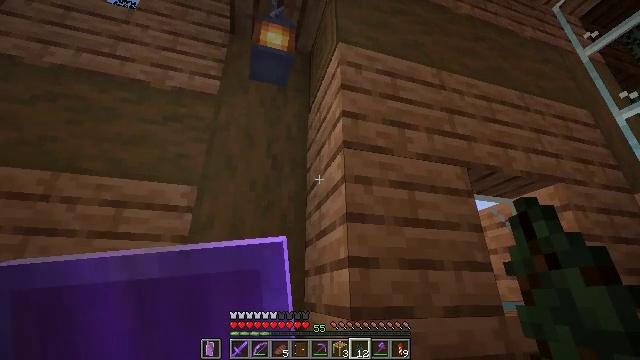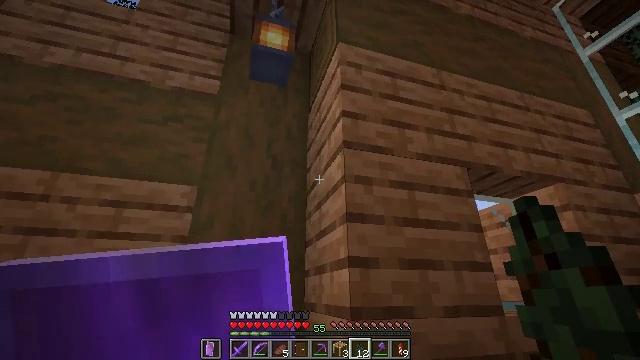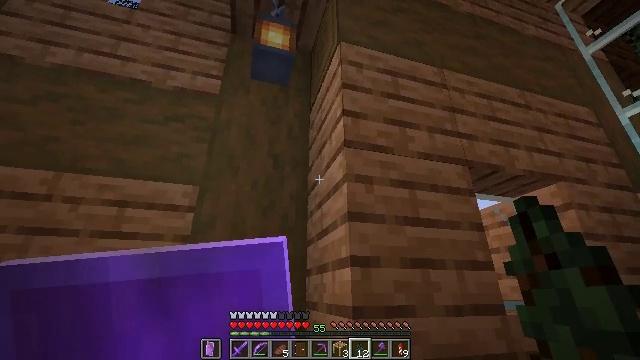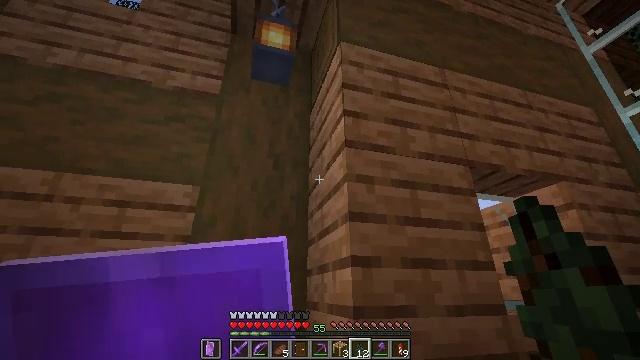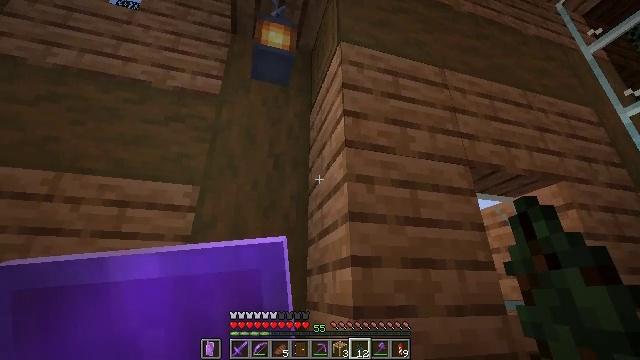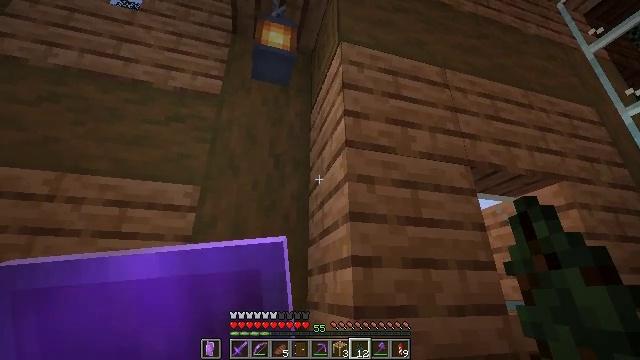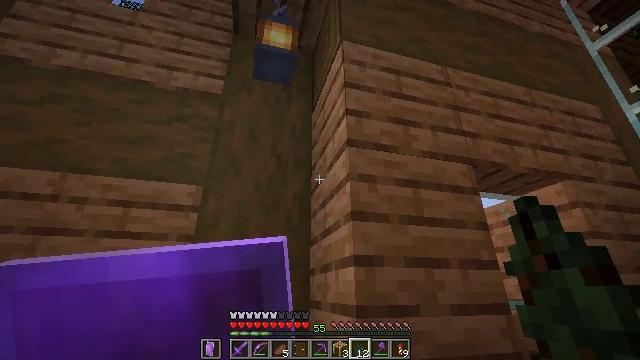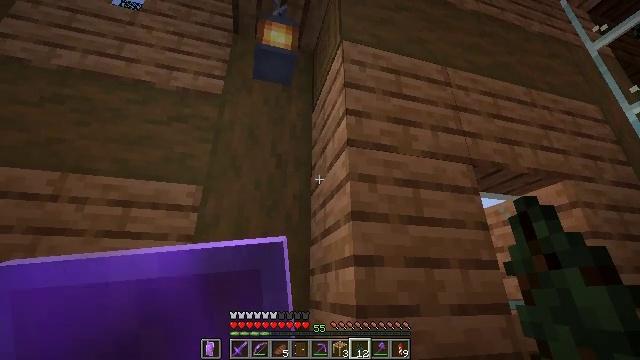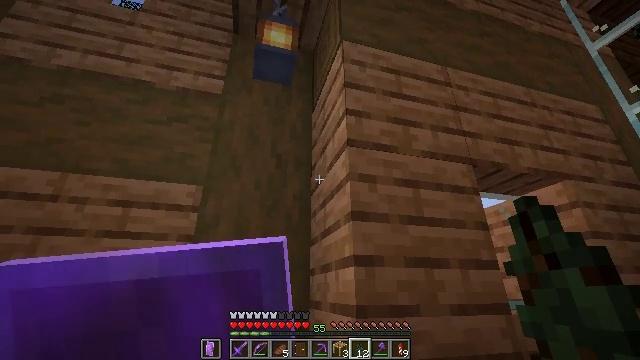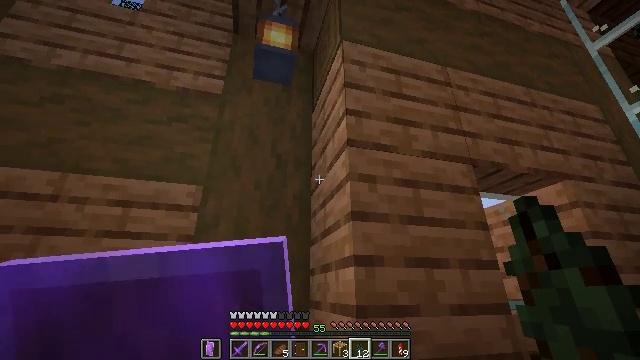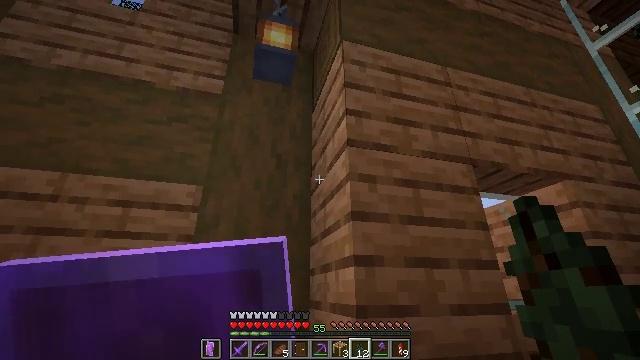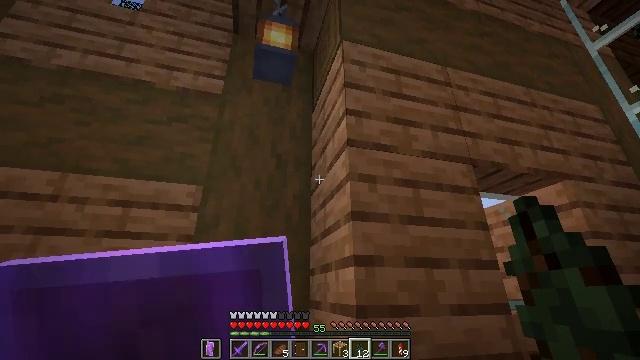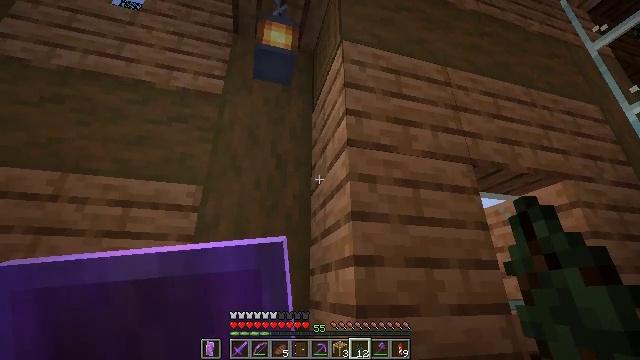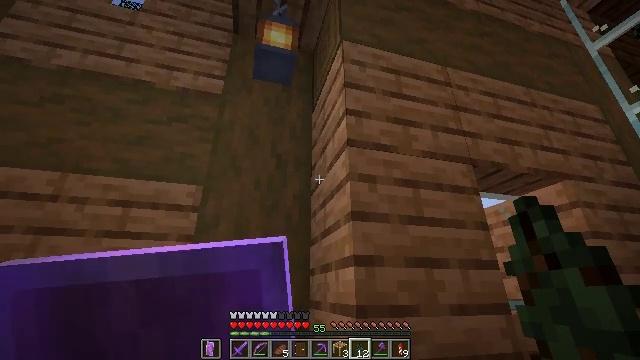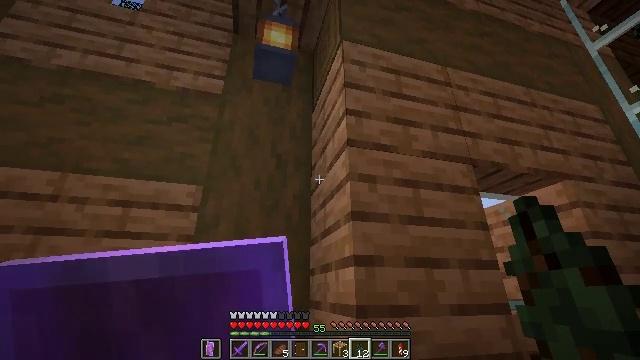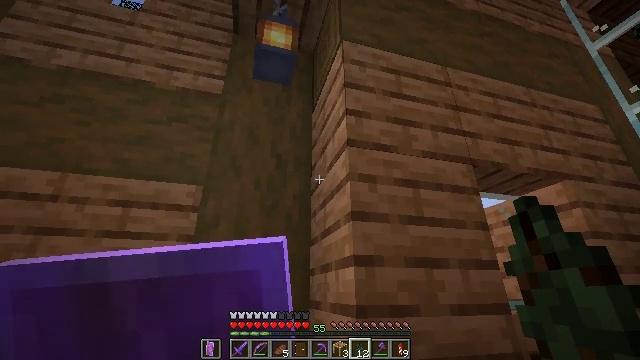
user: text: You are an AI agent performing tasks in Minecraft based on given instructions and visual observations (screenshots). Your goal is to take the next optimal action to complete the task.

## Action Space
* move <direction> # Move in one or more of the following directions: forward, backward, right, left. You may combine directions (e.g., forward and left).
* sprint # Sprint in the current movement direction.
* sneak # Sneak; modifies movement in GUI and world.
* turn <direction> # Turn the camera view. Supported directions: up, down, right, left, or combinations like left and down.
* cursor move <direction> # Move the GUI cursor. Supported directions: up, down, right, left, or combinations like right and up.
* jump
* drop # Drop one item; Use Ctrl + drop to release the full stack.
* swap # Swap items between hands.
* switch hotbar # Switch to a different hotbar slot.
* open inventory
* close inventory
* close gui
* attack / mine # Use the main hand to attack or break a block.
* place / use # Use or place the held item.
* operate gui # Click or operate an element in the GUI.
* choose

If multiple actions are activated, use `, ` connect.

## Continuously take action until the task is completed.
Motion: motion action
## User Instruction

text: Break the brown shulker box to pick it up.
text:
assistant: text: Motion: no_op
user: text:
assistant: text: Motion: no_op
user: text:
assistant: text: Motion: no_op
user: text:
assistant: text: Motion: no_op
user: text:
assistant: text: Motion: no_op
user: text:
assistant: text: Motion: no_op
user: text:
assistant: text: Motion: no_op
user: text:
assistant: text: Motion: no_op
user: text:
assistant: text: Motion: no_op
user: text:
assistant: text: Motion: no_op
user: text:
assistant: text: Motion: no_op
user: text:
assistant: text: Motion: no_op
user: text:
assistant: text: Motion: no_op
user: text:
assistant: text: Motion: no_op
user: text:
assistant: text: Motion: no_op
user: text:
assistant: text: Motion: no_op
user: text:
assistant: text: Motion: no_op
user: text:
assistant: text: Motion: no_op
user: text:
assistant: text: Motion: no_op
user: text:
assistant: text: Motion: turn left
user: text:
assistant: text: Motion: turn left
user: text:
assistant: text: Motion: turn left
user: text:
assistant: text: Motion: turn left and down
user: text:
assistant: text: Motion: no_op
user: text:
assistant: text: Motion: turn left
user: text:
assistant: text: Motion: no_op
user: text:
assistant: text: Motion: no_op
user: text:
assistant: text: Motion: no_op
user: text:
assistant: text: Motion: no_op
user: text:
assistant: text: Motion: turn left, open inventory